Interaction volume radius: 10 \u00c5
Interaction volume height: 20 \u00c5
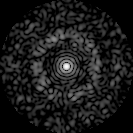
Disorder parameter: 0.8161